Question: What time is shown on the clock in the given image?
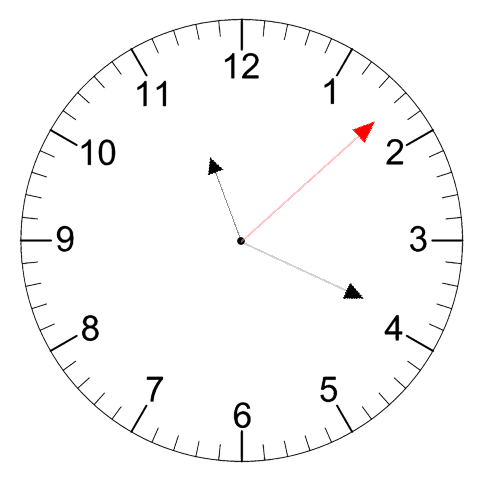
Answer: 11:19:08